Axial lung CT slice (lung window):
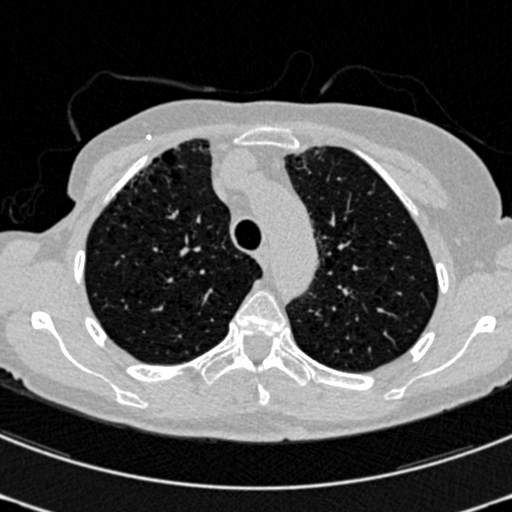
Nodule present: no